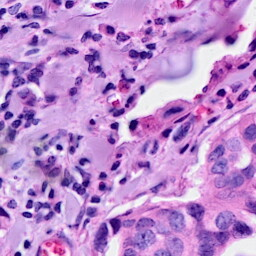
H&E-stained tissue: Breast